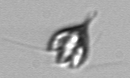
Label: Pyramimonas_longicauda